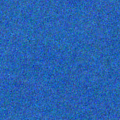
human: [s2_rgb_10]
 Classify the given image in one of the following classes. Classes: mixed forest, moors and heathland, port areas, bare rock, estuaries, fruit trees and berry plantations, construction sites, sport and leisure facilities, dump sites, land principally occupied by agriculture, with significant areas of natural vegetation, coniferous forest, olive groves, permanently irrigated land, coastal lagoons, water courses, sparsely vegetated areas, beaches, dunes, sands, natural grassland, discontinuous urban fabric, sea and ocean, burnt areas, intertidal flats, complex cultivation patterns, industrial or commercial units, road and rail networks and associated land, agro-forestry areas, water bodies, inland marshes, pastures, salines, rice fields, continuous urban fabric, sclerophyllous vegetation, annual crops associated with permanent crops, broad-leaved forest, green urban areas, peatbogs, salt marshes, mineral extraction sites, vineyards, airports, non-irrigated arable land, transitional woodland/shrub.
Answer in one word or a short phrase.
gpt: sea and ocean